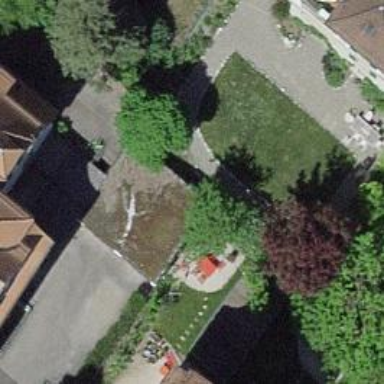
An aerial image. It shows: Group of garages.